Interaction volume radius: 10 \u00c5
Interaction volume height: 10 \u00c5
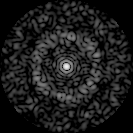
Disorder parameter: 0.7554